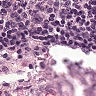
Metastatic tissue present: no